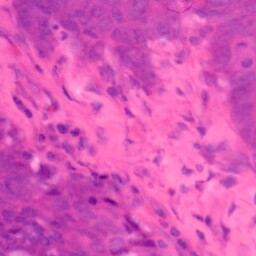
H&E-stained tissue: Colon